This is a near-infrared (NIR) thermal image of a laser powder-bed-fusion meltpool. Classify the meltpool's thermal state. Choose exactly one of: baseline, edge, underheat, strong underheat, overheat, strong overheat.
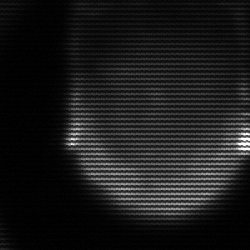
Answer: edge